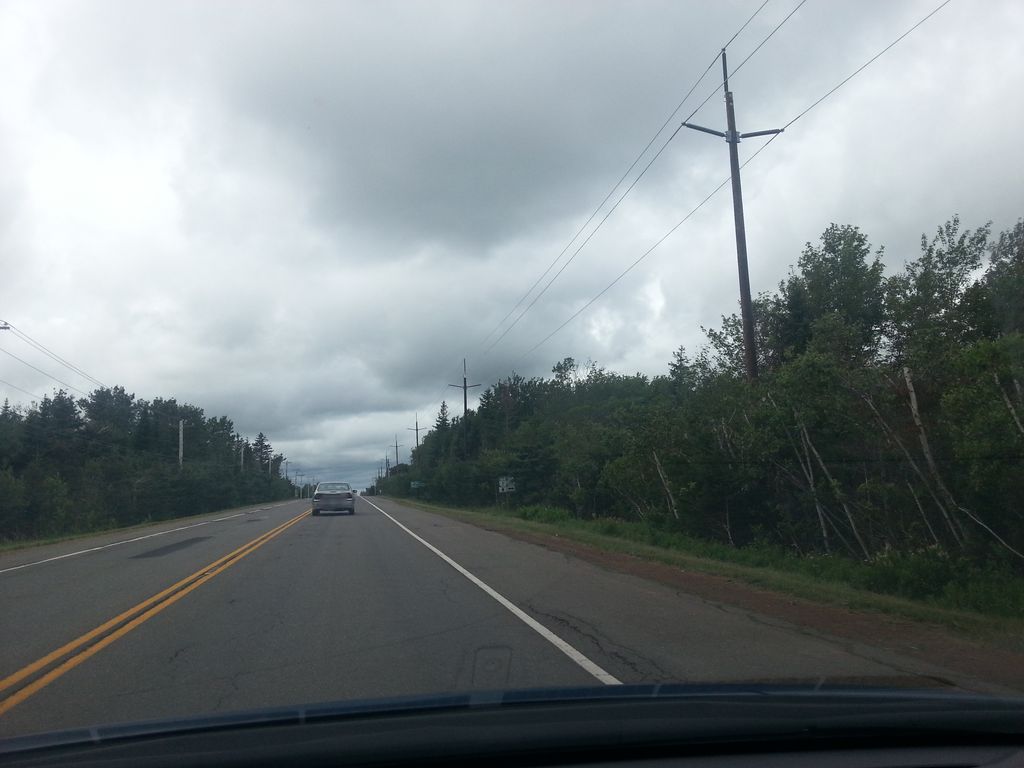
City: charlottetown